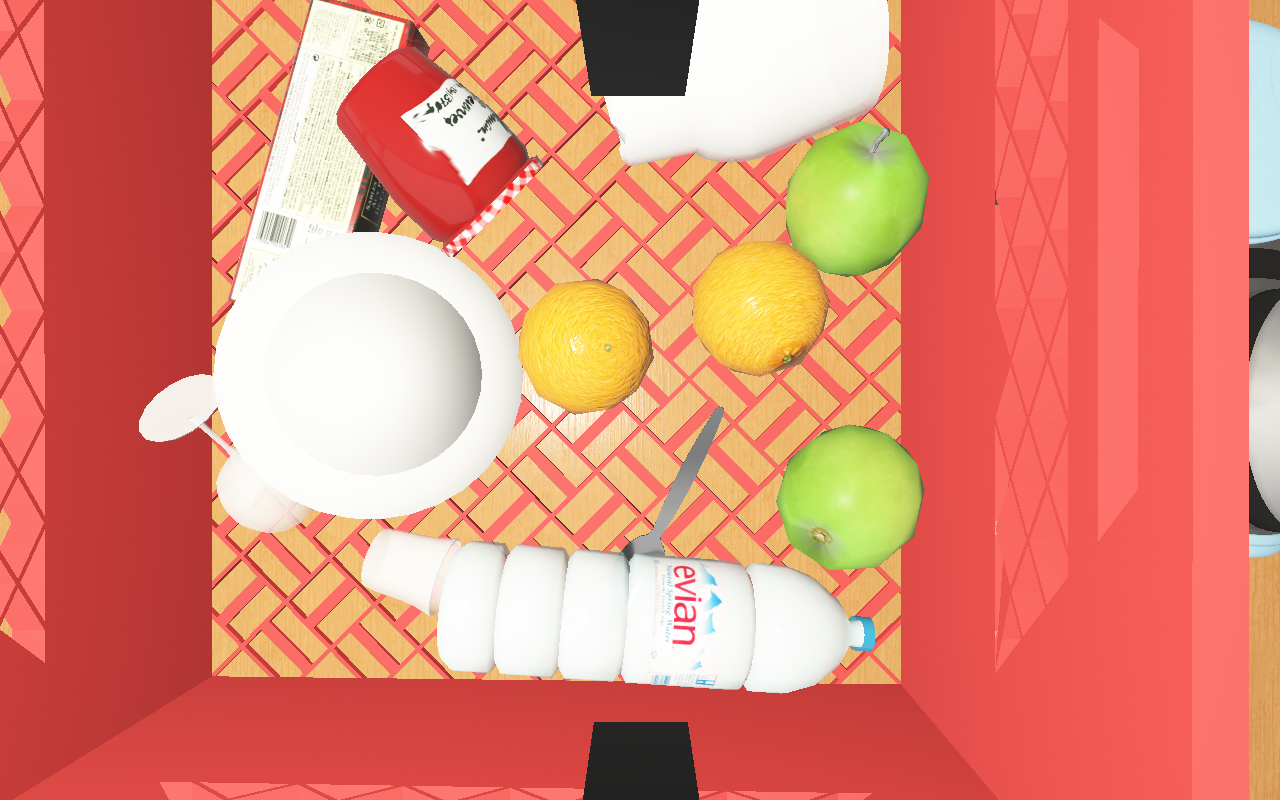
Objects in the scene:
water bottle
apple
apple
orange
orange
plate
glass
wineglass
jam jar
biscuit box